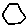
Label: hexagon